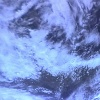
Label: cloud